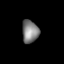
Tissue: lung
Cell type: Endothelial cells
Senescence score: 0.6389
Nuclear area (px): 366
Mean DAPI intensity: 129.585